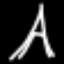
Label: The Eiffel Tower